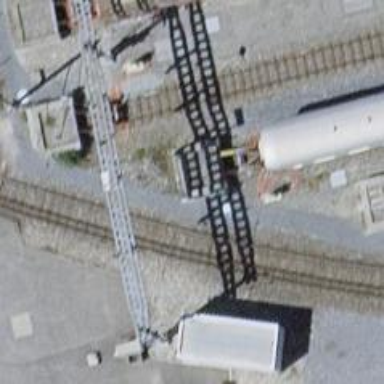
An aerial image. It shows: Rail spur with electrified contact lines for the railway.